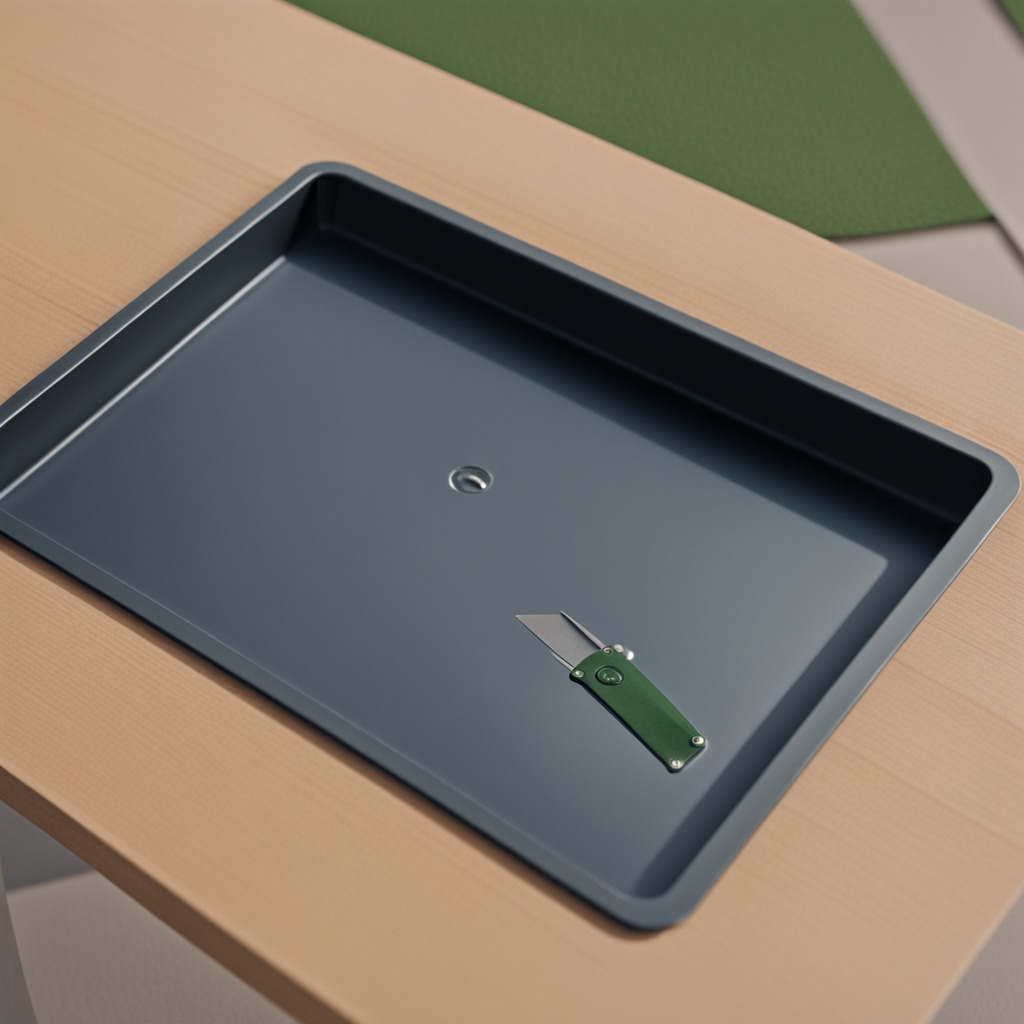
A utility knife is lying on a clean utility table in a temporary outdoor tool station afternoon light present textured surface